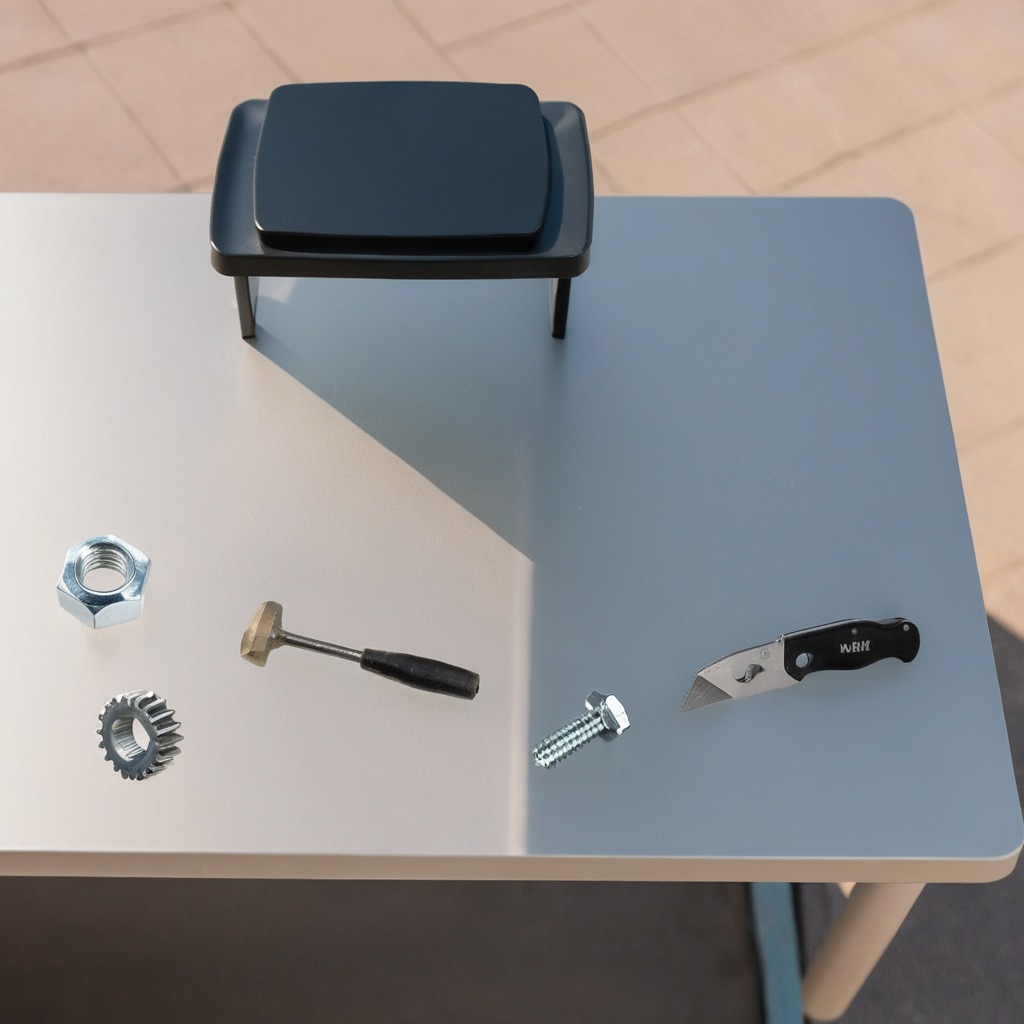
A gear with teeth, a knife, a screw, a hammer, and a metal nut are lying on the utility table in a temporary outdoor tool station.